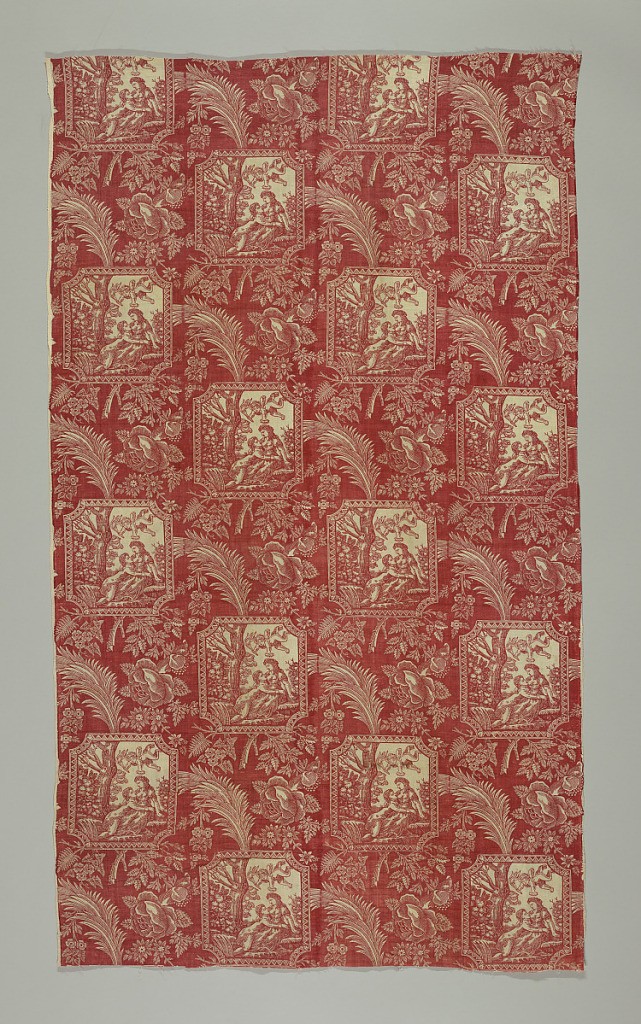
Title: Textile
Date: early 19th century
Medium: cotton Technique: block printed on plain weave
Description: Framed pair of lovers with a cupid overhead set in a floral background. Red on white.